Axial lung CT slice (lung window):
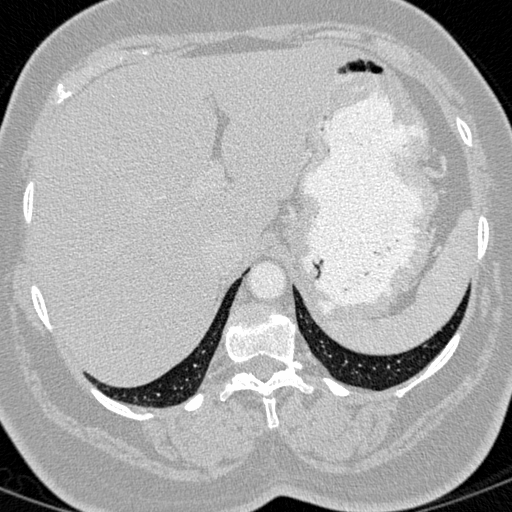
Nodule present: no